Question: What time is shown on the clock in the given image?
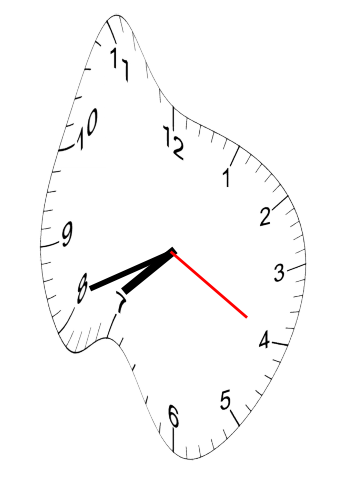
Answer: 07:41:20